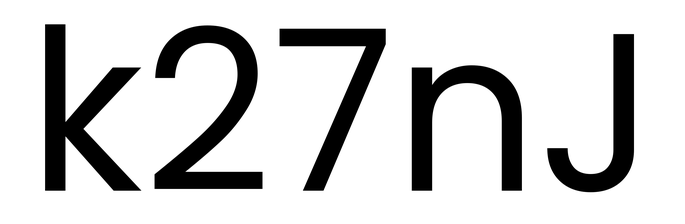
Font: Poppins-Regular